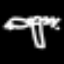
Label: palm tree